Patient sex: M
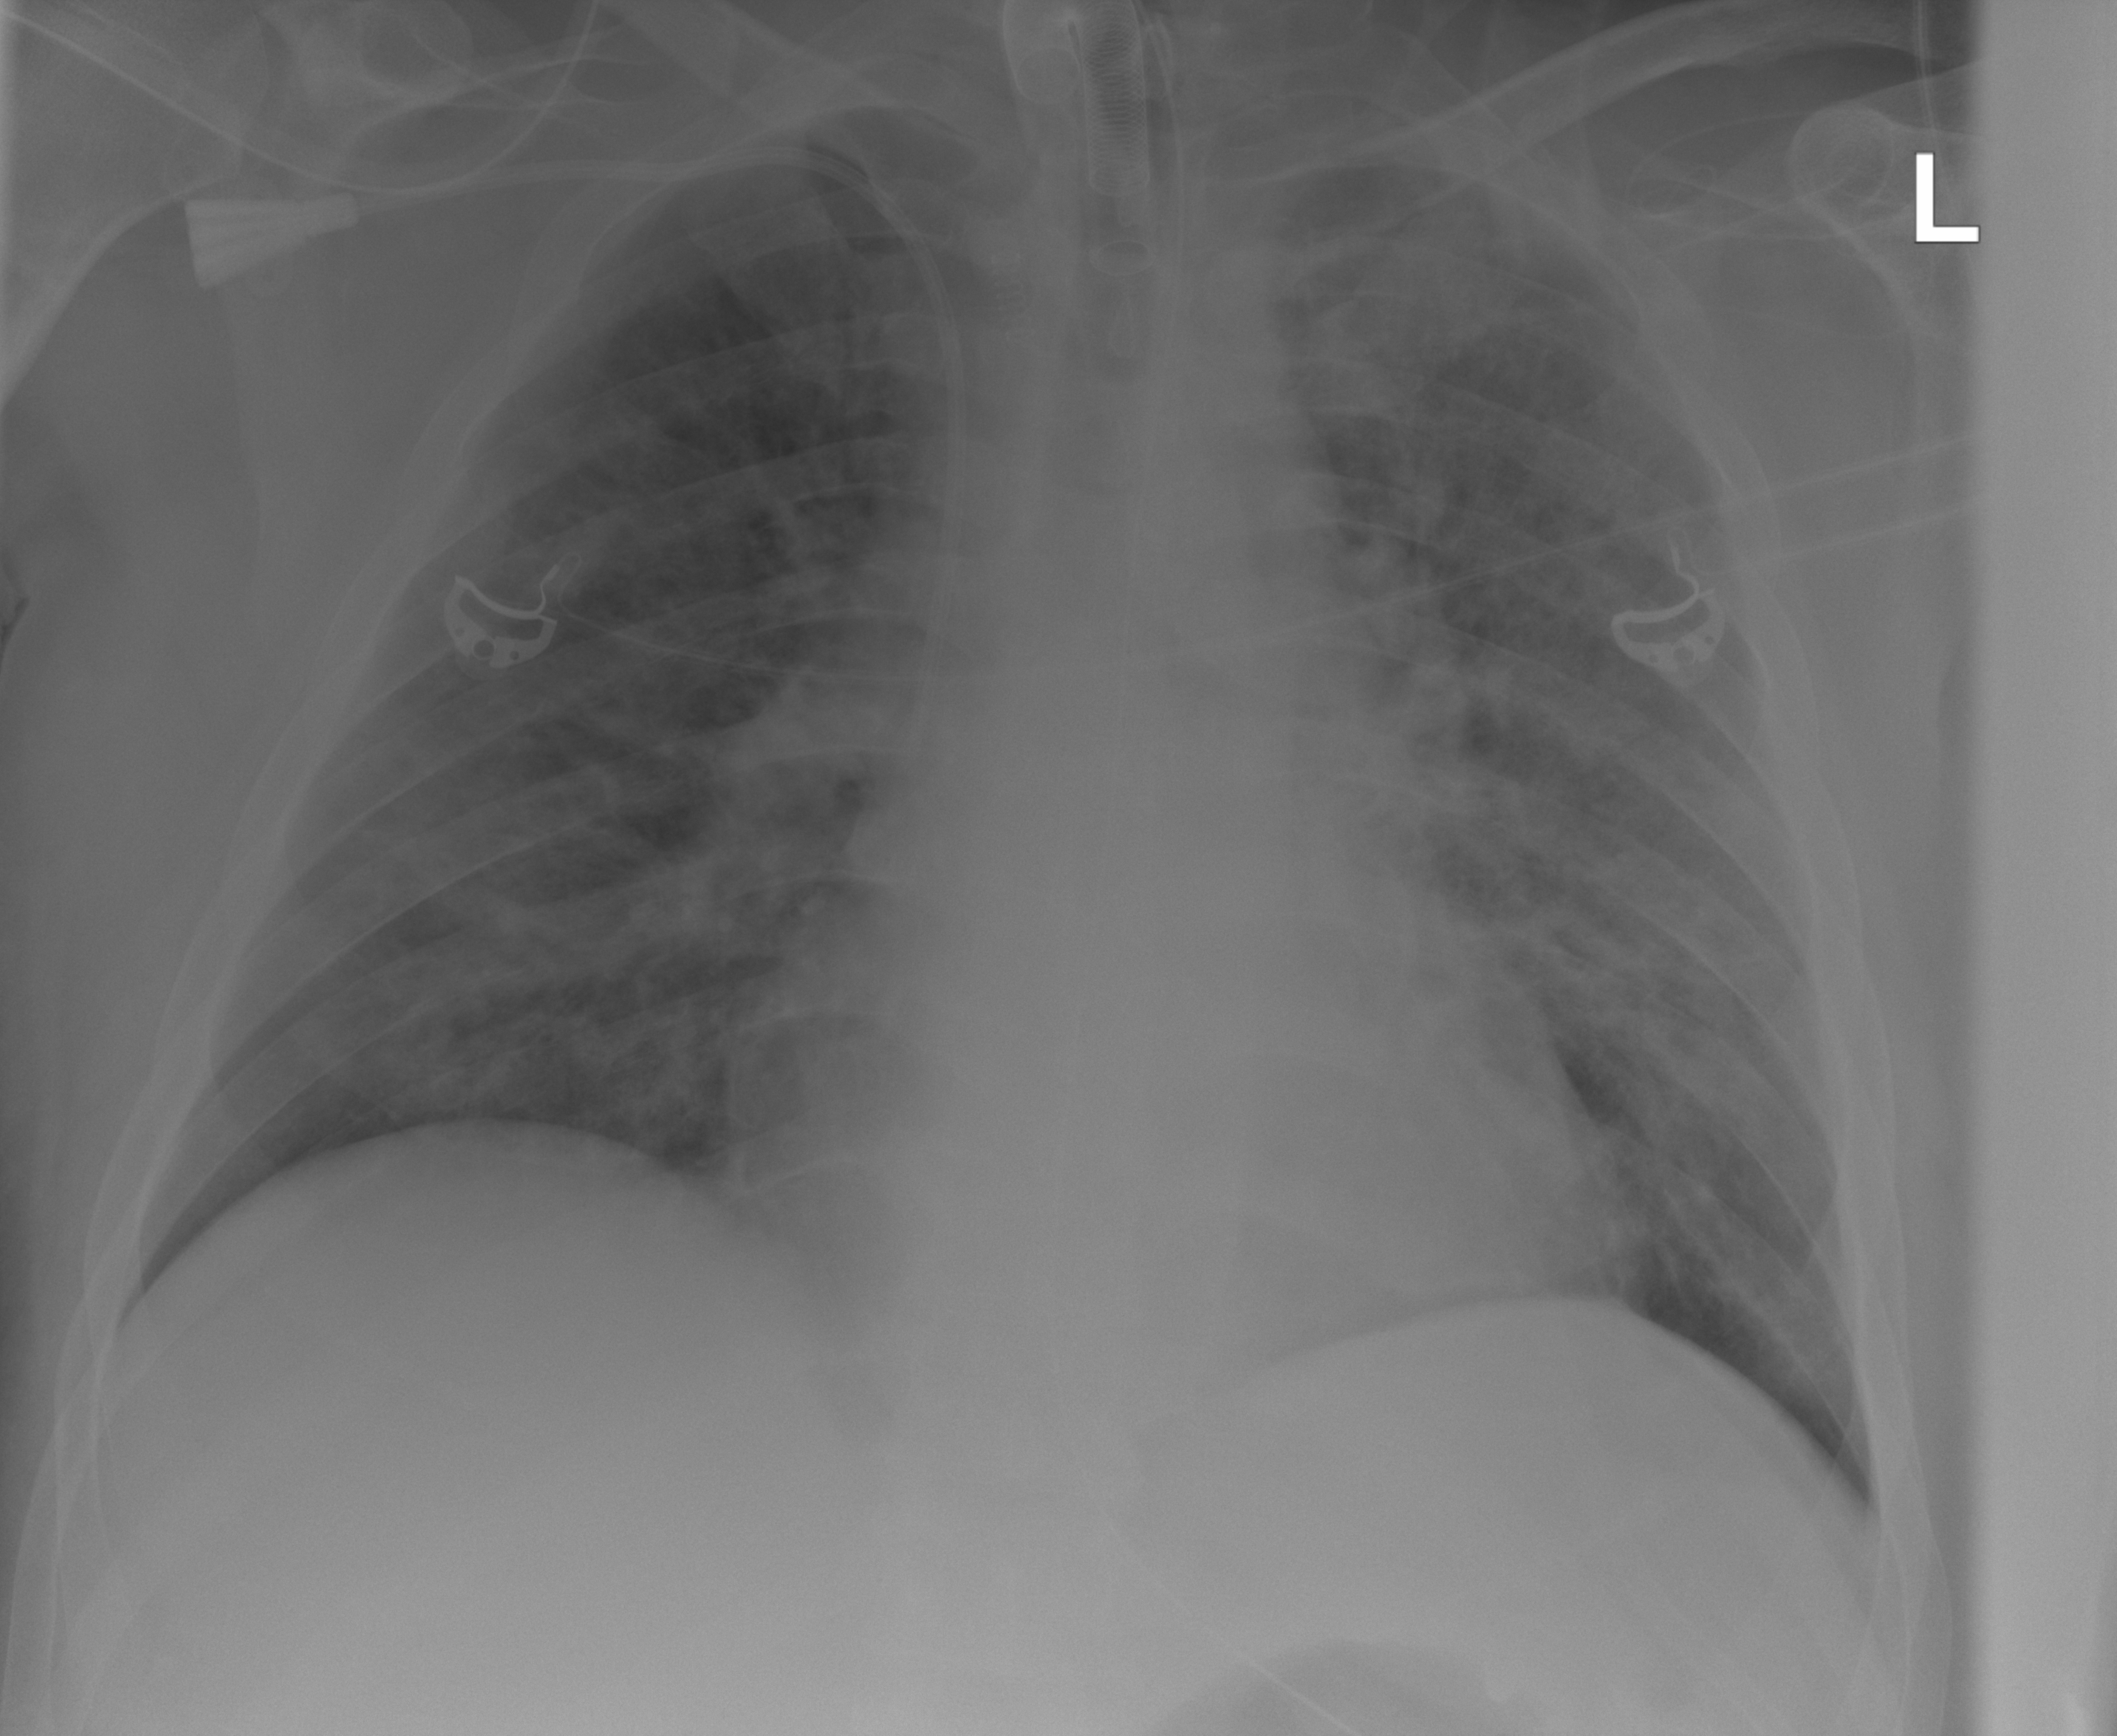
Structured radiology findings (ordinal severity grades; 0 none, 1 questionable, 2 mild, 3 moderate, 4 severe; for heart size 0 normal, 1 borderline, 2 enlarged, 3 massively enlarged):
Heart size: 2
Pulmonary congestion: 2
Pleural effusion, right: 0
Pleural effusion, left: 1
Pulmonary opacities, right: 3
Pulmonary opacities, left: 3
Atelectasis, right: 2
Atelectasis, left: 2